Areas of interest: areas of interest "Nanxiang 558 Commercial Life Plaza"
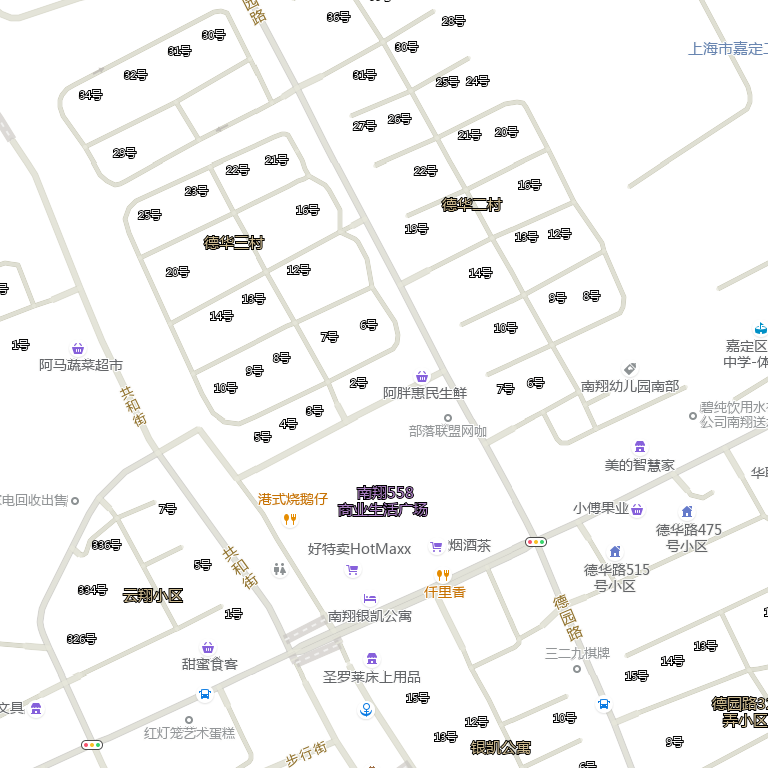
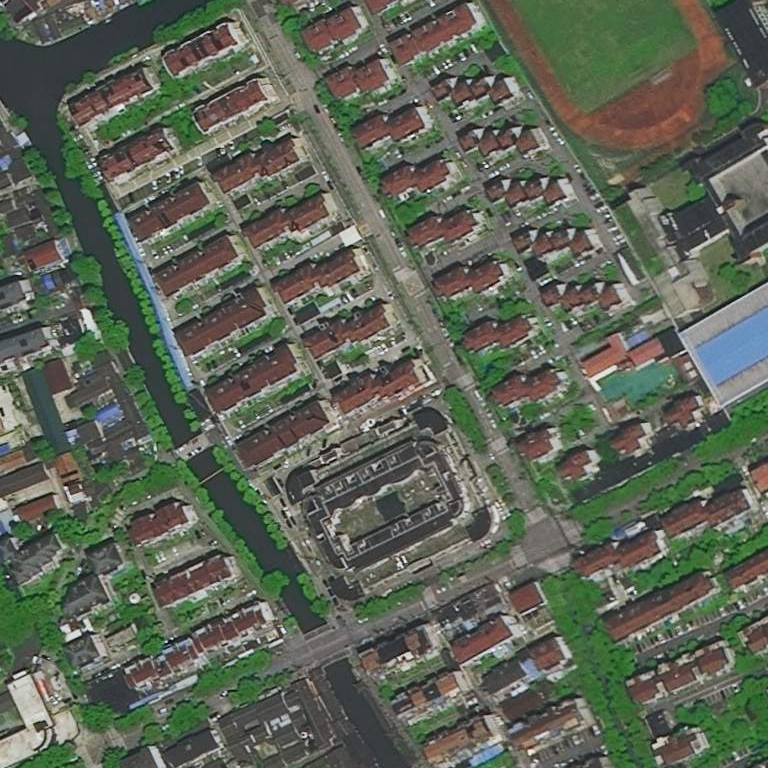